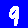
Digit: 9